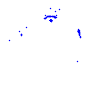
Particle: proton